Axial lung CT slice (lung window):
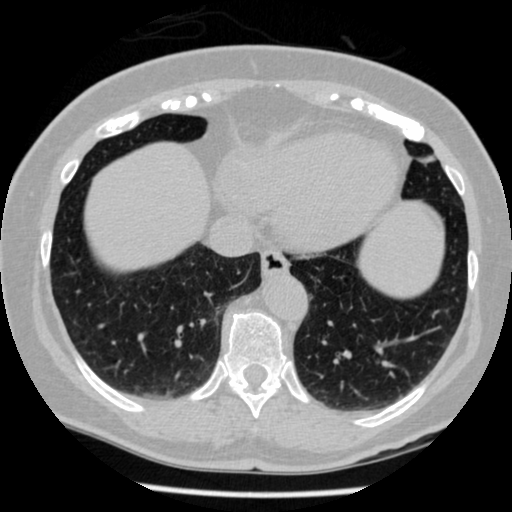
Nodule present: no